Interaction volume radius: 10 \u00c5
Interaction volume height: 30 \u00c5
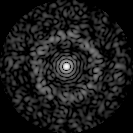
Disorder parameter: 0.8141